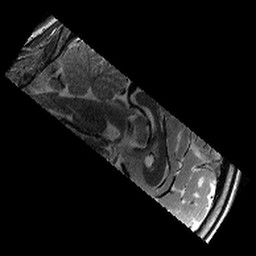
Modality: T2w
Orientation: sagittal
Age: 13
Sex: male
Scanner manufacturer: siemens
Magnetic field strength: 3 T
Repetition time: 8.46 s
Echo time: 0.067 s